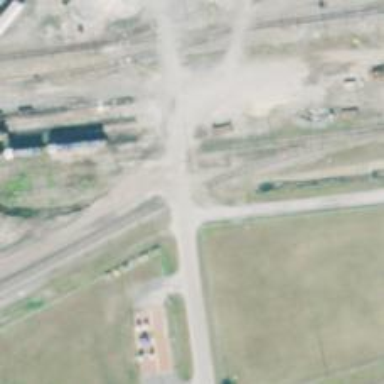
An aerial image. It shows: Level crossing along the railway.